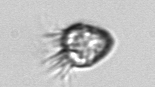
Label: Ciliophora